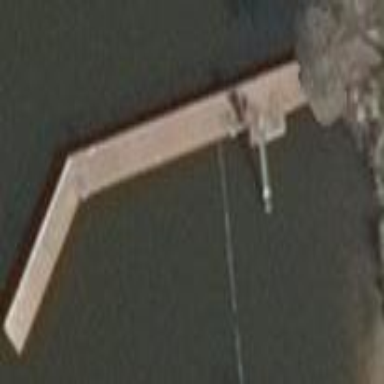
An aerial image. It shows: Man-made pier.